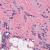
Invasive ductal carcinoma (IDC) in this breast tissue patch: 1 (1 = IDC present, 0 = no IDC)